Question: I want to bring a fade effect when a new window appears. Also nothing should be possible without closing the window. My code to open the new window when a button is pressed in given below :
'''
Button b4 = new Button("ABOUT");
b4.setFont(Font.font("Calibri", FontWeight.BOLD, 17));
b4.setPrefSize(100, 30);
b4.setStyle(" -fx-base: #ffffff;");
b4.setTextFill(Color.BLACK);
b4.setOnAction(new EventHandler<ActionEvent>() {
@Override
public void handle(ActionEvent e) {
Stage usrpagestage = new Stage();
usrpagestage.setMaxHeight(160);
usrpagestage.setMaxWidth(210);
usrpagestage.setResizable(false);
usrpagestage.initStyle(StageStyle.UTILITY);
usrpagestage.setScene(new Scene(new About()));
usrpagestage.show();
}
});
'''
The current look of my 2 windows is given below. I only want to make visible the small window and the rest should appear as faded. How can I do it ?

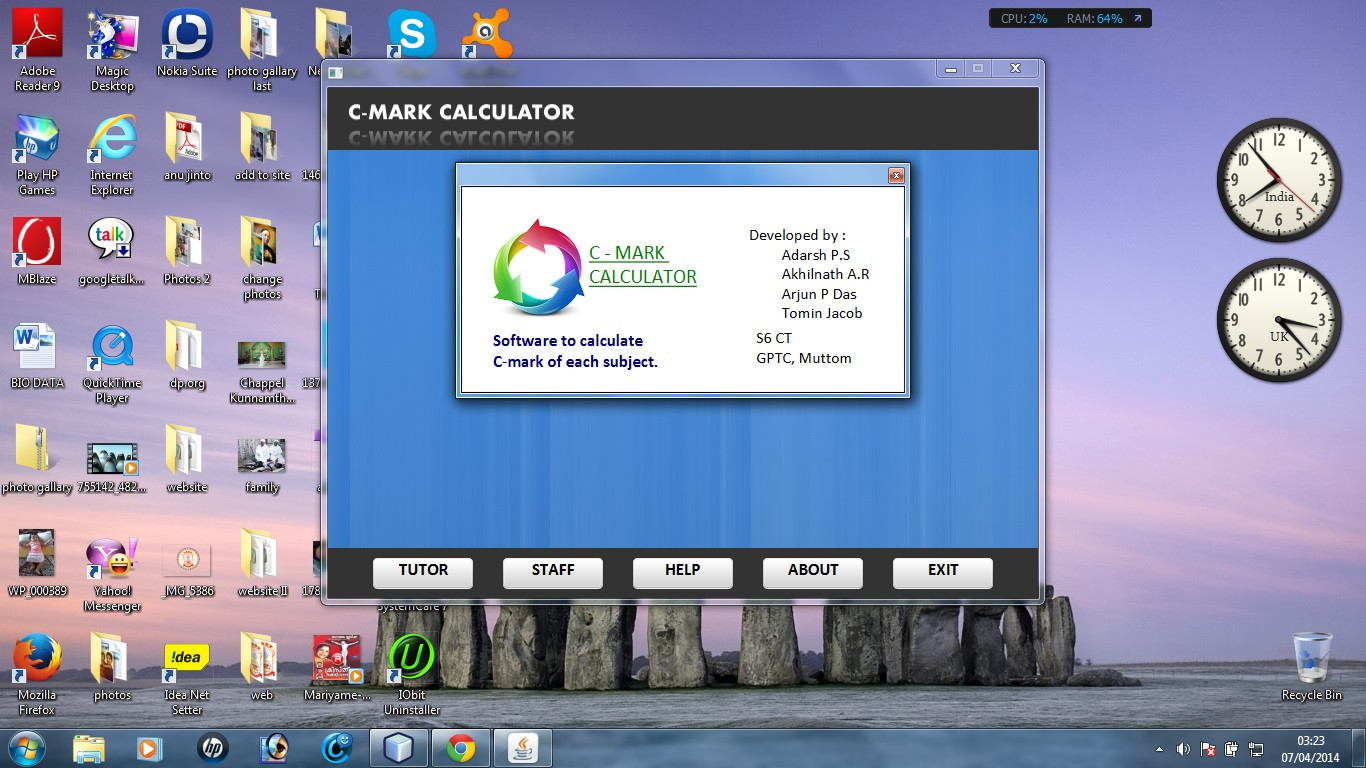
Answer: try this..
'''
b4.setOnAction(new EventHandler<ActionEvent>() {
@Override
public void handle(ActionEvent e) {
//Before open a add effect here
anchpane.setEffect(new BoxBlur(5, 10, 10)); // anchpane is anchor pane of main stage. change values of efect according your need. you can use any kind of pane of scene.
Stage usrpagestage = new Stage();
usrpagestage.setMaxHeight(160);
usrpagestage.setMaxWidth(210);
usrpagestage.setResizable(false);
usrpagestage.initStyle(StageStyle.UTILITY);
usrpagestage.setScene(new Scene(new About()));
usrpagestage.show();
}
});
'''
Look like :

When you close the stage set it to default.
'''
usrpagestage.setOnCloseRequest(new EventHandler<WindowEvent>() {
@Override
public void handle(WindowEvent t) {
anchpane.setEffect(new BoxBlur(0, 0, 0));
}
});
'''